Question: How can I remove the black bar at the bottom of the camera view and make the photo preview take up the entire screen?

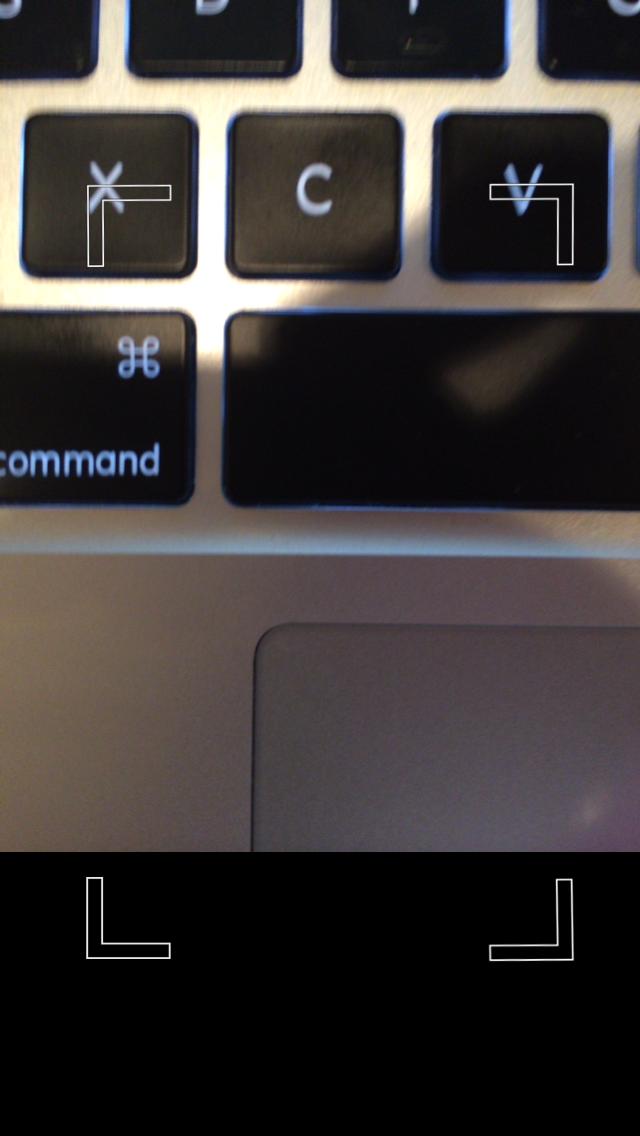
Answer: As, in iOS7 image picker move to whole screen but prior to iOS7 you may not have full screen camera view so that you may need to apply transformation in your screen view
if your device is running iOS6 (4 inch):
'''
CGAffineTransform cameraTransform = CGAffineTransformMakeScale(1.0, 1.930);
'''
if your device is running iOS6 (3.5 inch):
'''
CGAffineTransform cameraTransform = CGAffineTransformMakeScale(1.0, 1.260);
'''
if your device is running on iOS7 (4 inch)
> '''
CGAffineTransform cameraTransform = CGAffineTransformMakeScale(1.0, 1.670);
self.picker.cameraViewTransform = cameraTransform;
'''